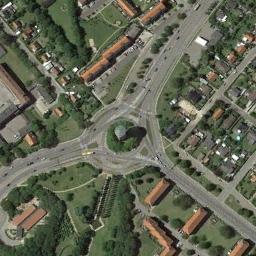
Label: roundabout